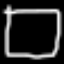
Label: square